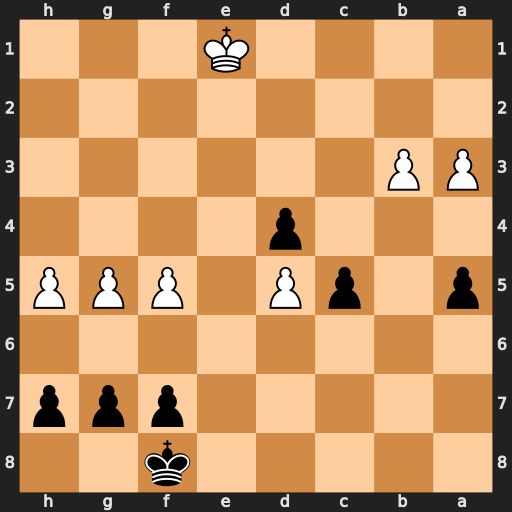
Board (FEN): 5k2/5ppp/8/p1pP1PPP/3p4/PP6/8/4K3
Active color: b
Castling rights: -
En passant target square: -
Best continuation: Ke7 Ke2 Kd6